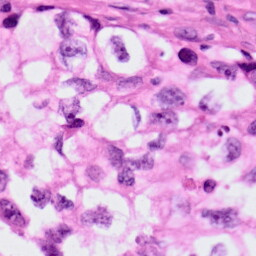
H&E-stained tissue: Lung